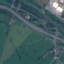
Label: Highway